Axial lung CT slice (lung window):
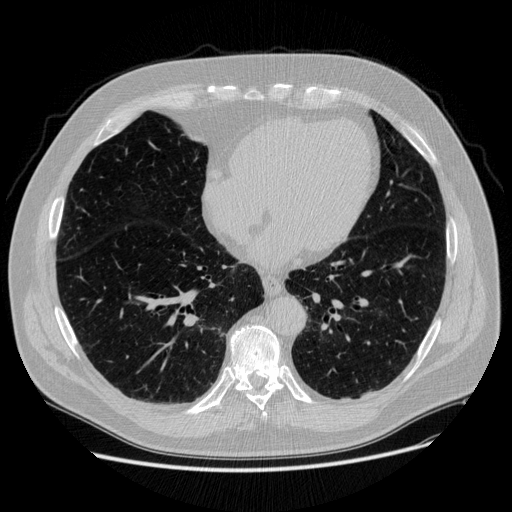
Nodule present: no